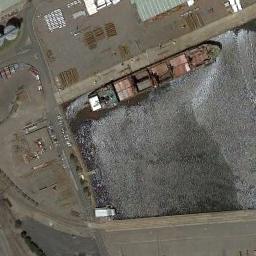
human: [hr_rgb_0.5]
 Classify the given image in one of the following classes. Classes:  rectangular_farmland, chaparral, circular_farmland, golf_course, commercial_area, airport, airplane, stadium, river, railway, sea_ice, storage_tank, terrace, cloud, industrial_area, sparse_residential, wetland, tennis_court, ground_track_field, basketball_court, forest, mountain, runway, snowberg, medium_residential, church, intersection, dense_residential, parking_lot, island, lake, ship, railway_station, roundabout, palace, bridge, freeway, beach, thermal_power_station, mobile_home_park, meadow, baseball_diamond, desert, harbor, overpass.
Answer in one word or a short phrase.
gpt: ship